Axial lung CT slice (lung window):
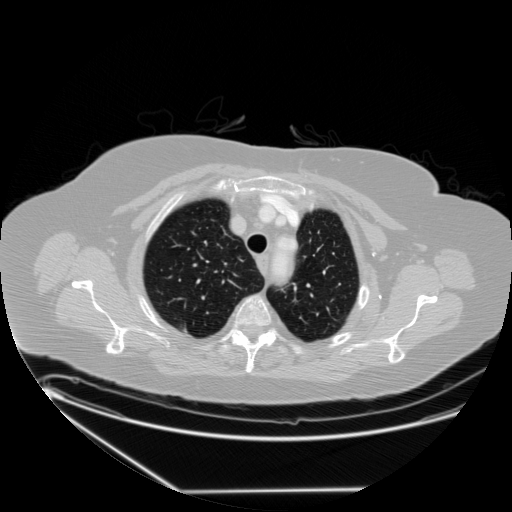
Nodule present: no